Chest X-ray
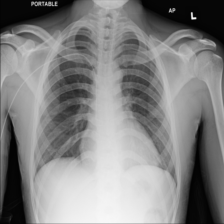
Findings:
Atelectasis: negative
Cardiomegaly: negative
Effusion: negative
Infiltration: negative
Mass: negative
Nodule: negative
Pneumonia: negative
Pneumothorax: negative
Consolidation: negative
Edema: negative
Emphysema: negative
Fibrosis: negative
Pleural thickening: negative
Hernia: negative